Field crop: maize
Growth stage: 2
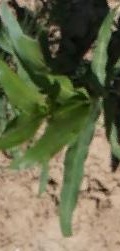
Species: maize